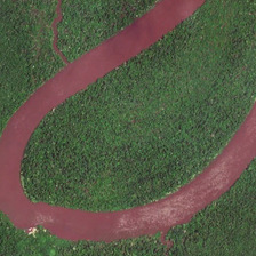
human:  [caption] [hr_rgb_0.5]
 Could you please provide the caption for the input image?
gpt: Red River Wears Green Trees

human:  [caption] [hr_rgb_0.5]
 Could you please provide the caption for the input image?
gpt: The red river has beaks among the green trees.

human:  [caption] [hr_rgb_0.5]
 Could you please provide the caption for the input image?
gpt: Through the red river of green trees

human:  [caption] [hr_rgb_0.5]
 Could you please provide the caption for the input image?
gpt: There is a clump of green shrubs in the red river.

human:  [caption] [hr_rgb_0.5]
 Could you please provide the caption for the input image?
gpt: In the green bushes of the Red River, there is an estuary.